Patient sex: M
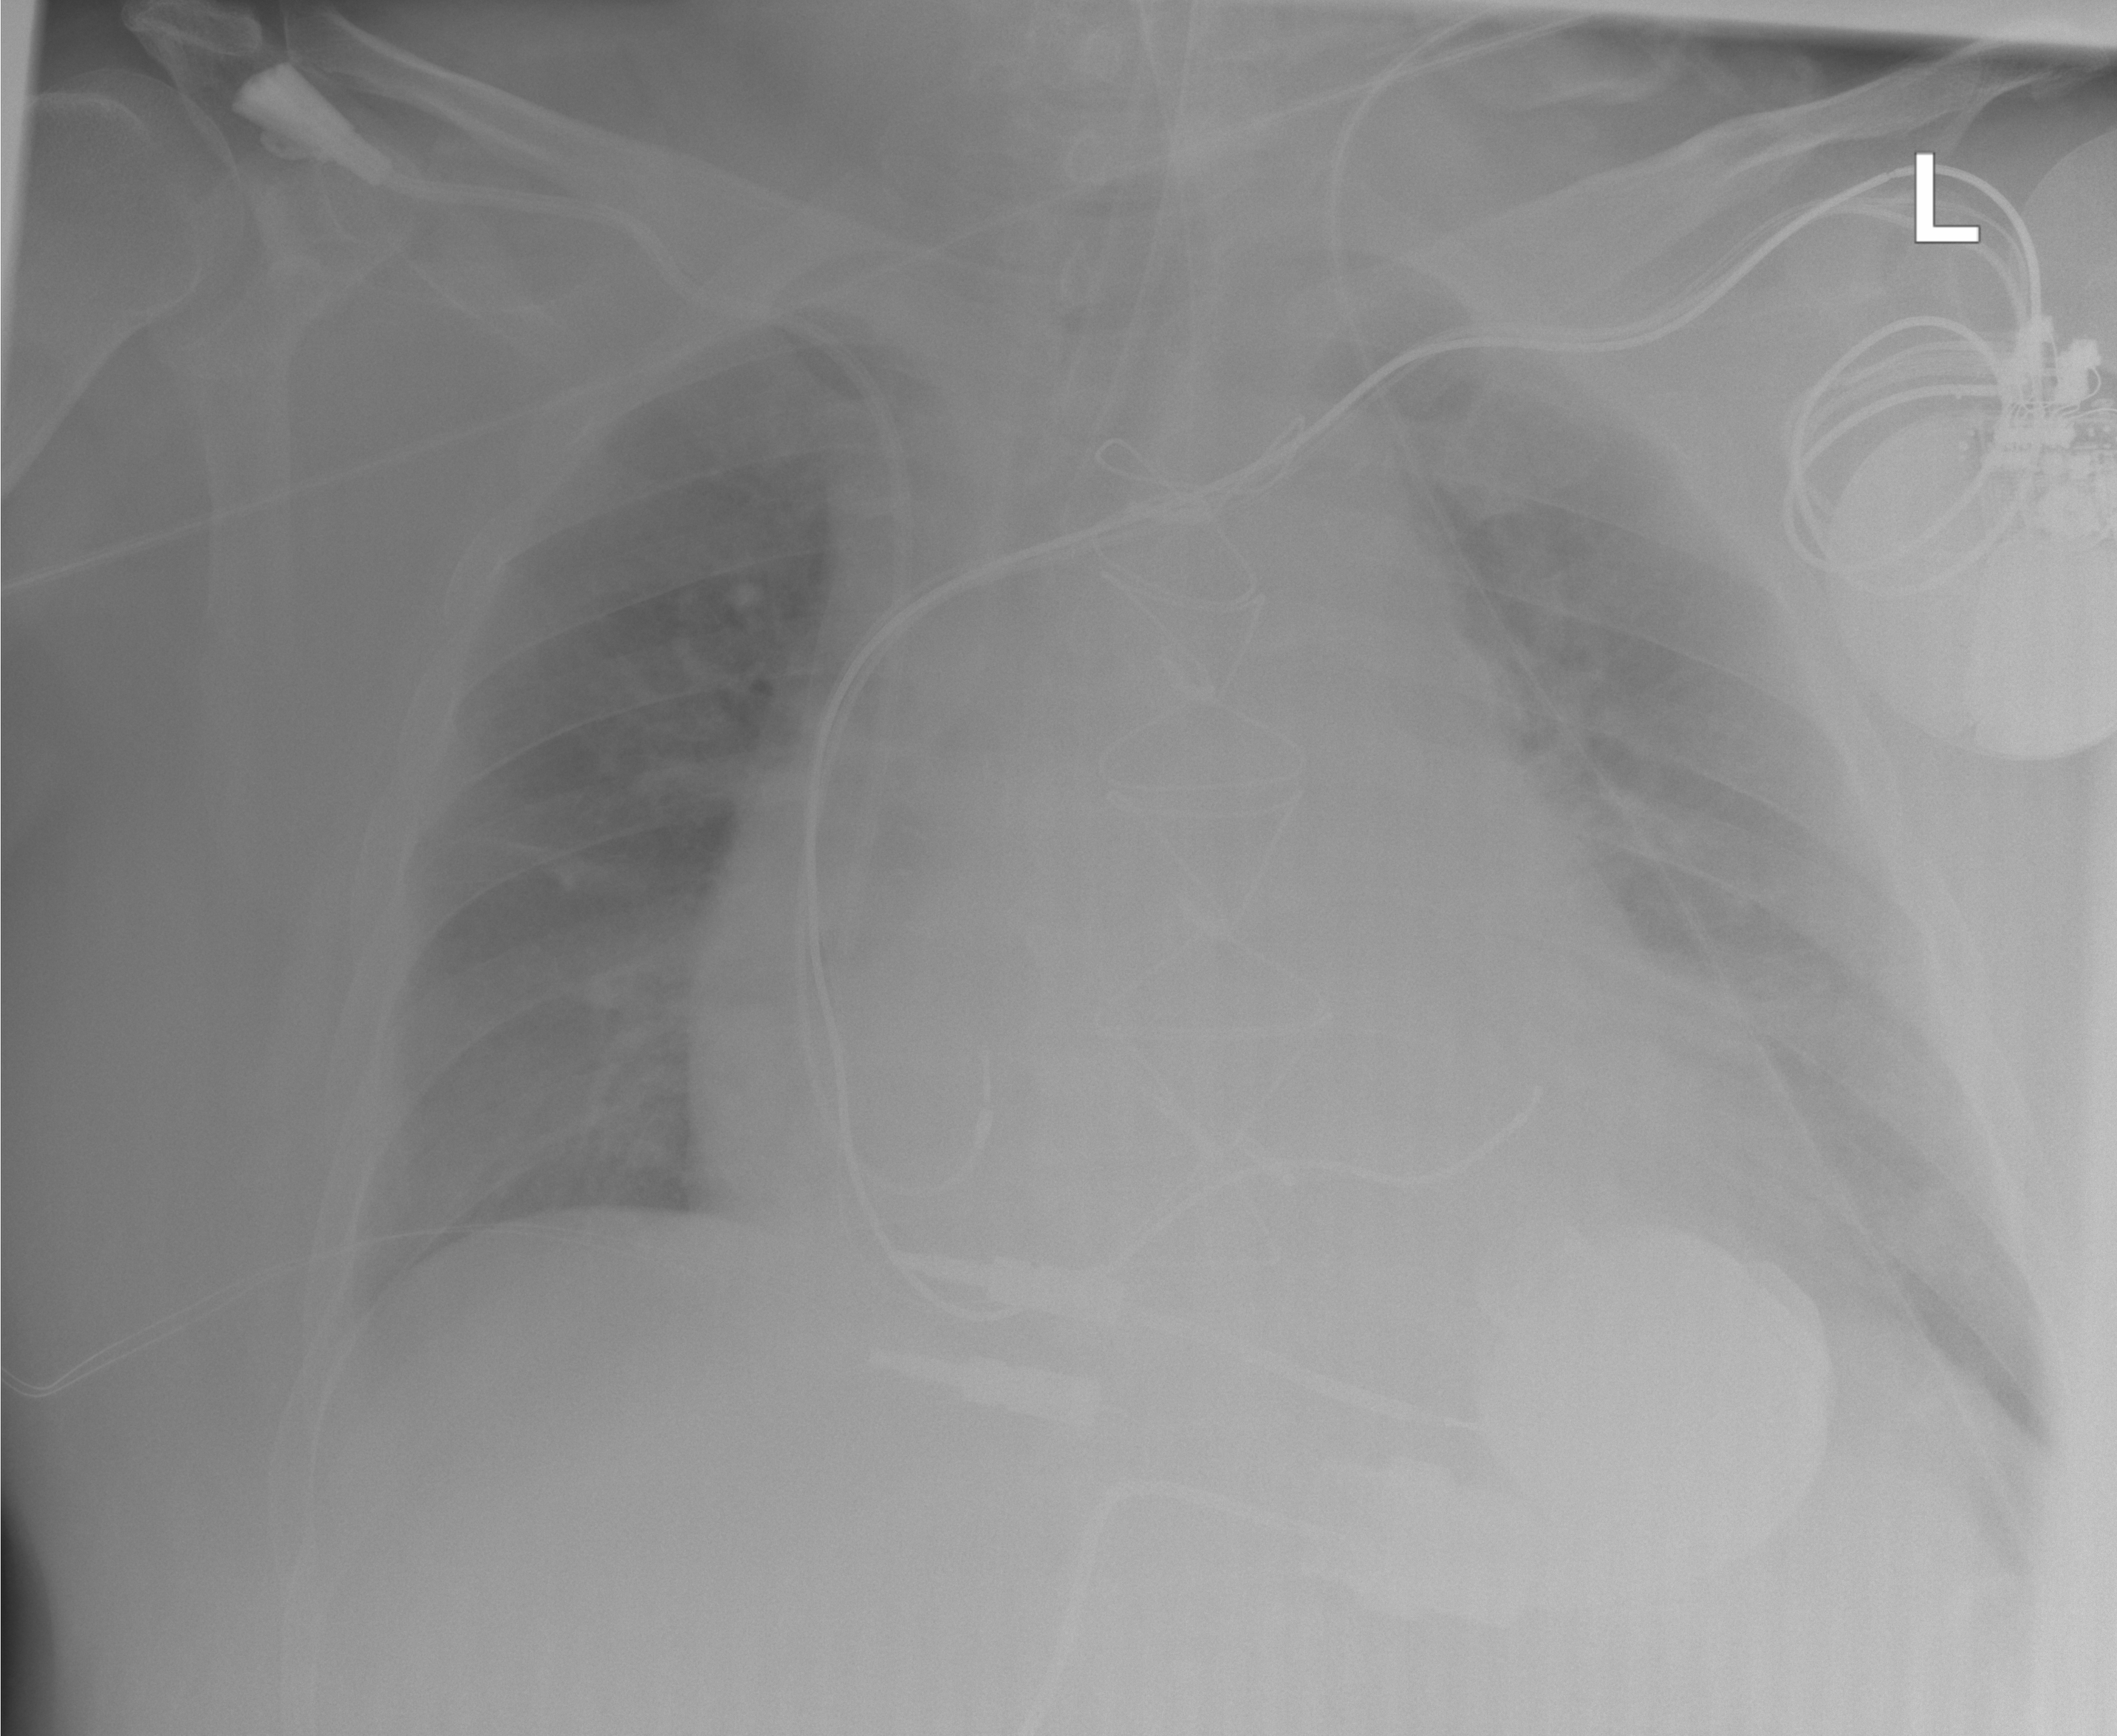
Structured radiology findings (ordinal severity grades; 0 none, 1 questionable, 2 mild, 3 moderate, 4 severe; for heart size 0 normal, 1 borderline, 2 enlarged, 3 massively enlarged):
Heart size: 3
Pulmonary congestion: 2
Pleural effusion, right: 0
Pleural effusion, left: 1
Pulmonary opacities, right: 1
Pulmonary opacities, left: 2
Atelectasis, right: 0
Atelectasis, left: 2